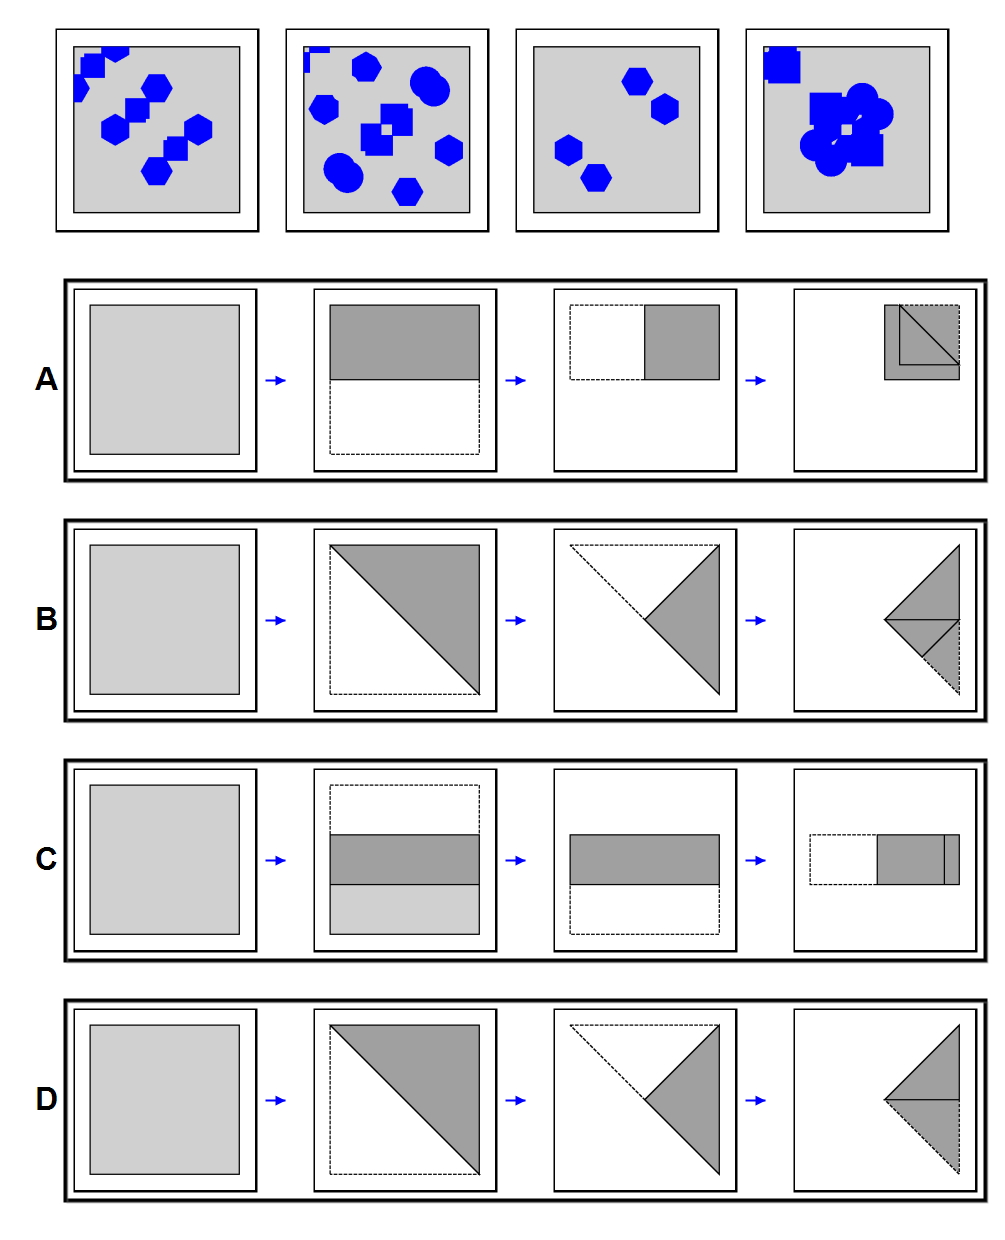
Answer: B